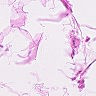
Metastatic tissue present: no